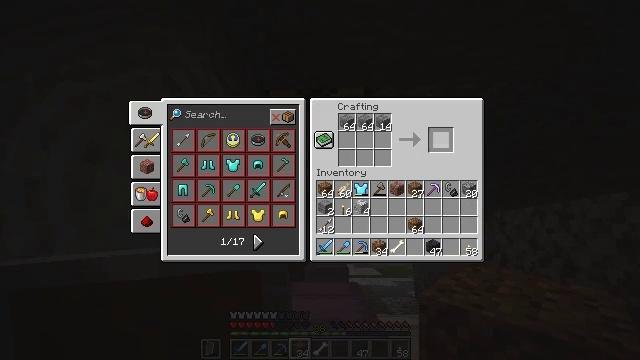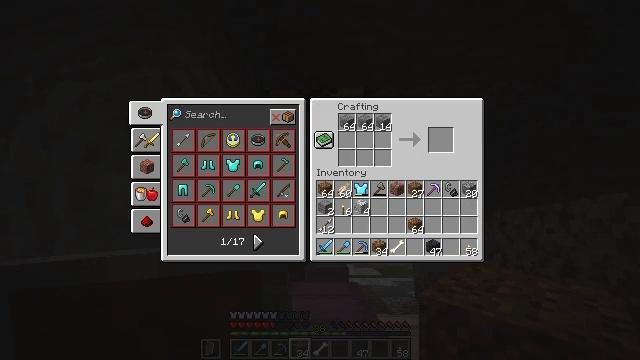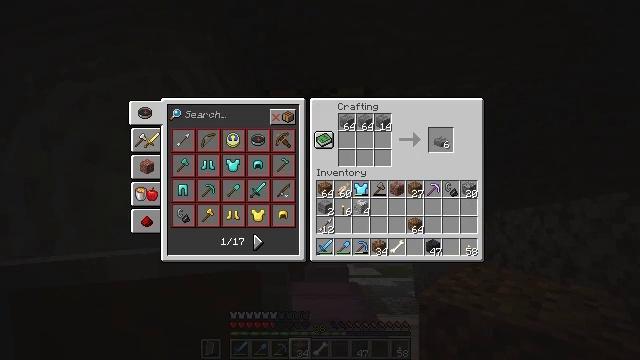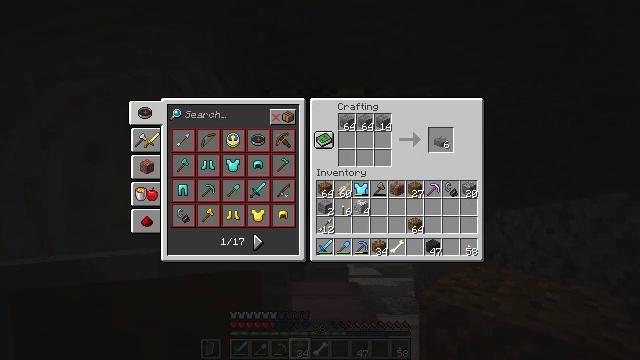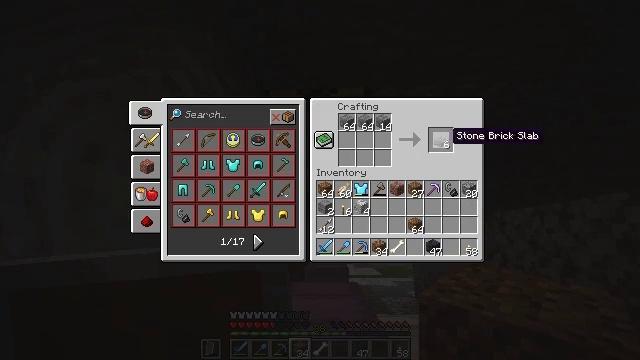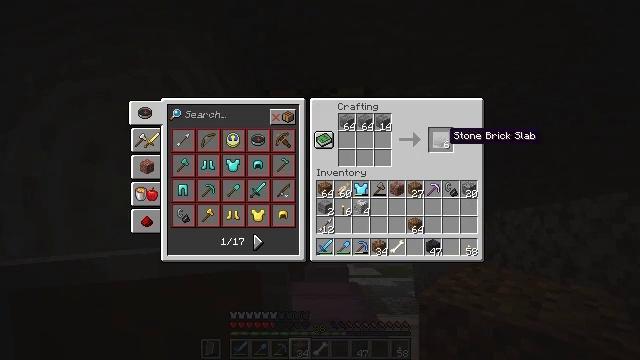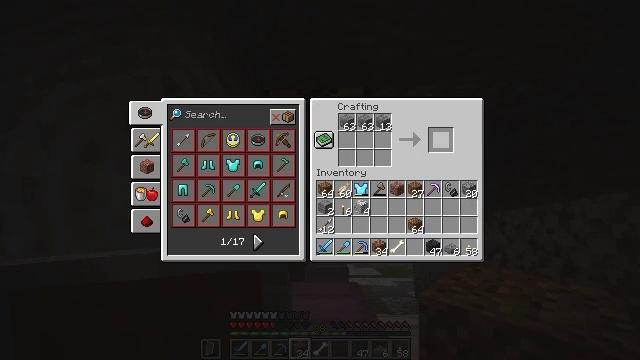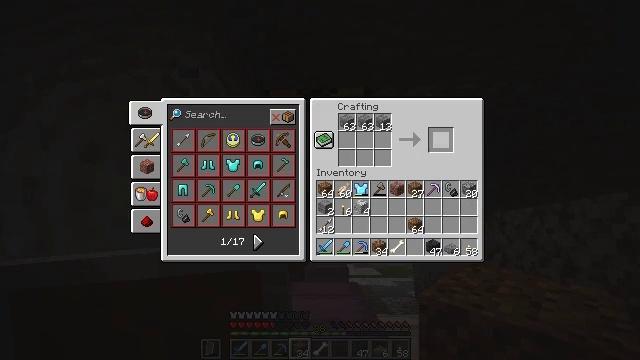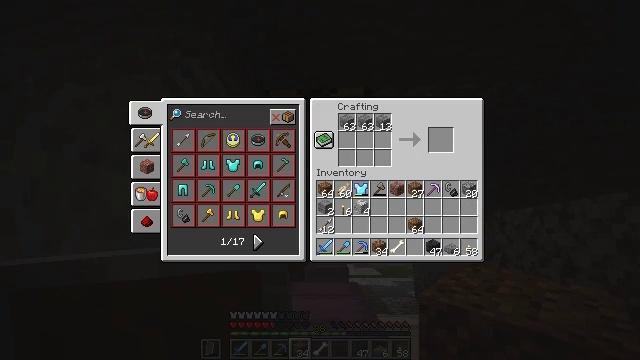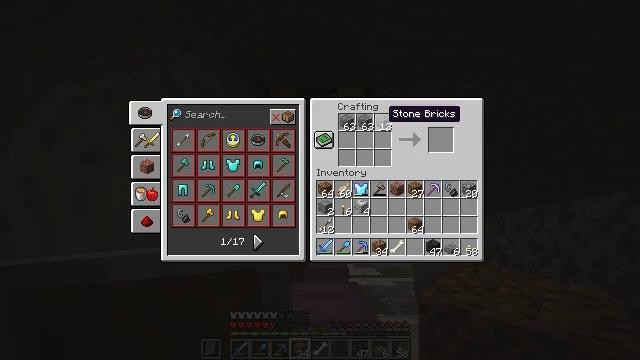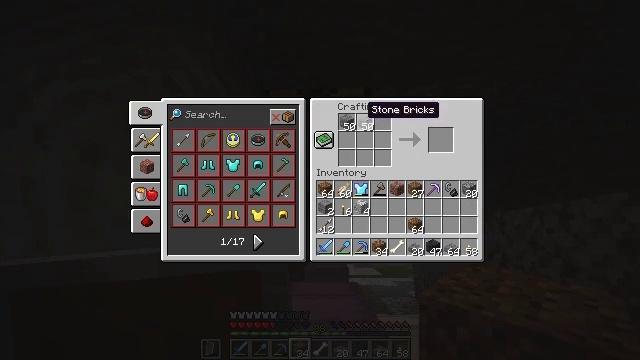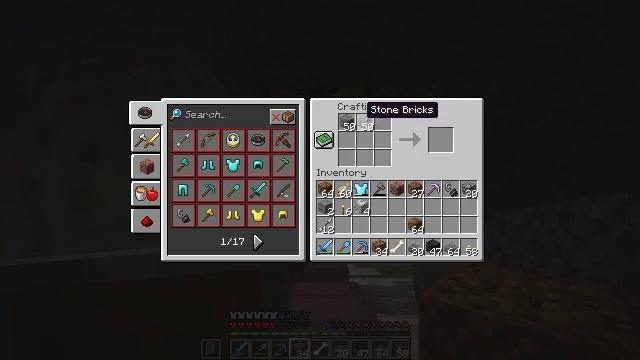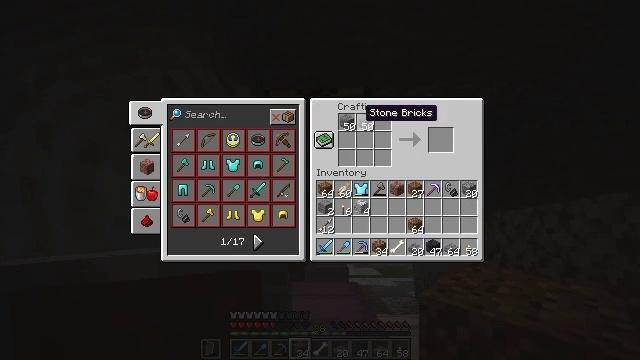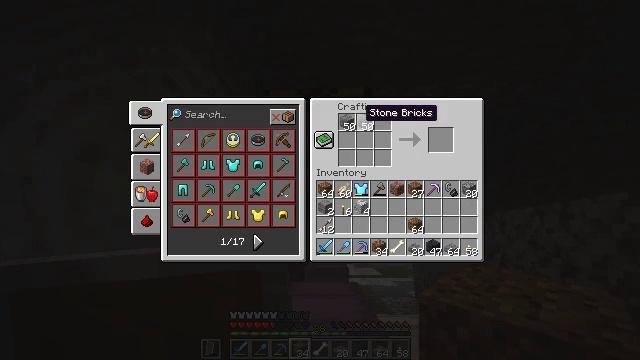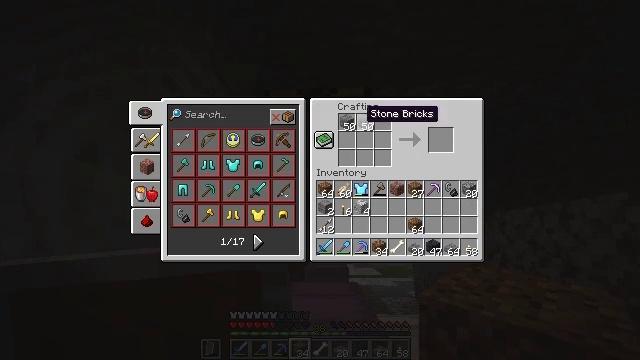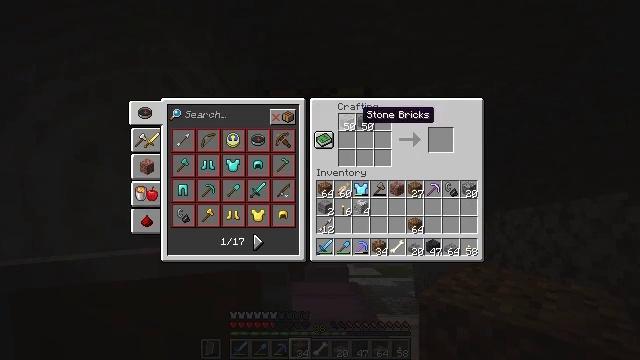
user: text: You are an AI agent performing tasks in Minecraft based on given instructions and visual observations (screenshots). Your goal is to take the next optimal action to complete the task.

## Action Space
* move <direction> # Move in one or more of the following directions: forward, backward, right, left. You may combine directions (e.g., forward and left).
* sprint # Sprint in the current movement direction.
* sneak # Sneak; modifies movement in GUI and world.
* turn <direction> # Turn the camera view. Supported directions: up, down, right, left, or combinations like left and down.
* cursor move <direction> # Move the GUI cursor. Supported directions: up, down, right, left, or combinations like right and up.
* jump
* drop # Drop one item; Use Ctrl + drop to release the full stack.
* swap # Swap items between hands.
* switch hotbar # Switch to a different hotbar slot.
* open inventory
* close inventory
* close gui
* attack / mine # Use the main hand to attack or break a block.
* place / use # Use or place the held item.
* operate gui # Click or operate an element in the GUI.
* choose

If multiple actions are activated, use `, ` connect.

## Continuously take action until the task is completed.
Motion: motion action
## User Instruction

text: Form stone brick slabs from stone bricks in the table.
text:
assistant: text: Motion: cursor move right and up
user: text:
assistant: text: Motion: sneak, cursor move down
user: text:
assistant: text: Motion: sneak, cursor move left and down
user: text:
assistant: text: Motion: sneak, cursor move left
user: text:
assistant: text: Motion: sneak
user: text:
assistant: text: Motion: sneak, choose
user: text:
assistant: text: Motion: sneak, choose
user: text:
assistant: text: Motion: sneak, cursor move left and up
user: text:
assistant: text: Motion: sneak, cursor move left and up
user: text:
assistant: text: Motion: cursor move left
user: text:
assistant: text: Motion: no_op
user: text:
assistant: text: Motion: no_op
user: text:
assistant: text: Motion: no_op
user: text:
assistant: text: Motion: no_op
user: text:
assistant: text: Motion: no_op
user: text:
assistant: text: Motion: no_op
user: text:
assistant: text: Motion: choose
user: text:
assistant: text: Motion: cursor move right, choose
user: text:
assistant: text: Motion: cursor move right
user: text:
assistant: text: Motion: no_op
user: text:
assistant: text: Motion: cursor move left
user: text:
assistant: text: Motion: no_op
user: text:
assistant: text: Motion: operate gui
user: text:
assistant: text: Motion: operate gui
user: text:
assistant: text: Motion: operate gui
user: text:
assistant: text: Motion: no_op
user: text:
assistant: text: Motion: no_op
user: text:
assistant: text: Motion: sneak, cursor move right
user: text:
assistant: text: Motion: sneak, cursor move right and down
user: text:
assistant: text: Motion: sneak, cursor move right and down